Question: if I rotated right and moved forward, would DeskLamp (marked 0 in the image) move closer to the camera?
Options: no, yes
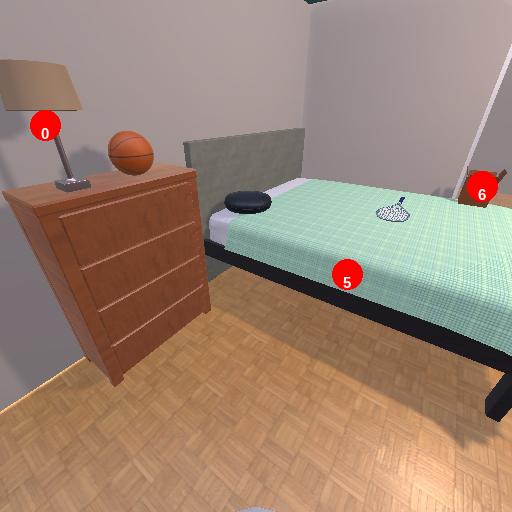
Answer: no